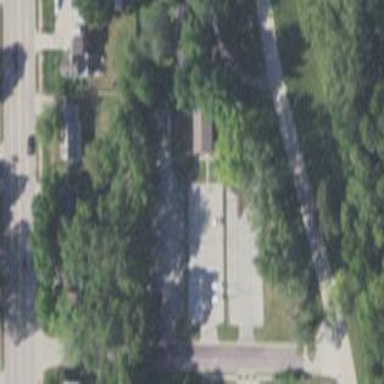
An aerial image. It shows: Parking area.